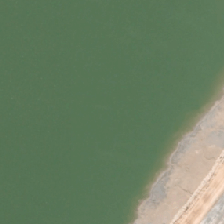
Land cover: lake_pond